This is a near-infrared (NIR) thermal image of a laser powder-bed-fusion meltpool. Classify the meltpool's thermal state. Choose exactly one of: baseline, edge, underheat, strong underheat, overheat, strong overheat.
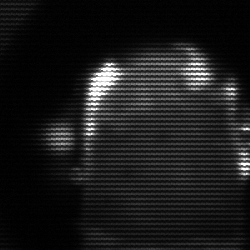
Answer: baseline